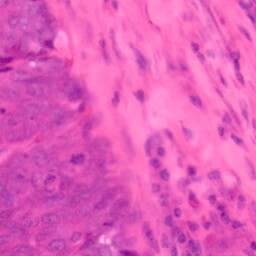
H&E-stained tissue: Colon